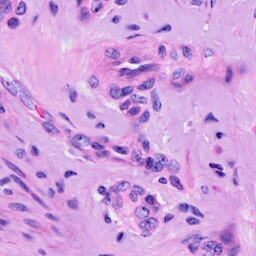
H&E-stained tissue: Cervix